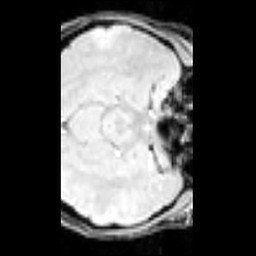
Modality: inplaneT1
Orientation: axial
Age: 18
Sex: male